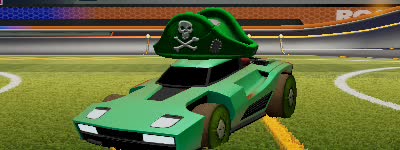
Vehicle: breakout